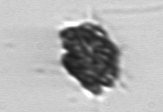
Label: Dictyocha